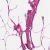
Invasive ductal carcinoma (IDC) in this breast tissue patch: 0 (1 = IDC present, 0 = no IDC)